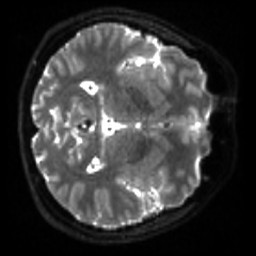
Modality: sbref
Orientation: axial
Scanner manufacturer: siemens
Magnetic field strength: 3 T
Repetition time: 4 s
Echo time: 0.0594 s